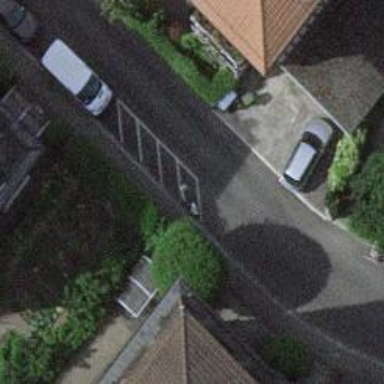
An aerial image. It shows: Motorcycle parking area.